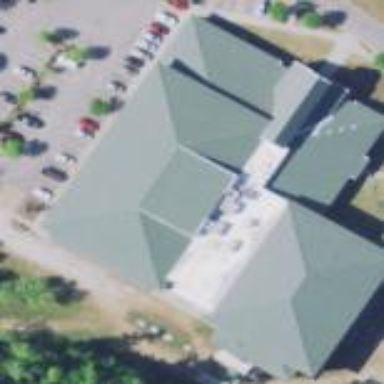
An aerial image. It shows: Fitness center building.